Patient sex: M
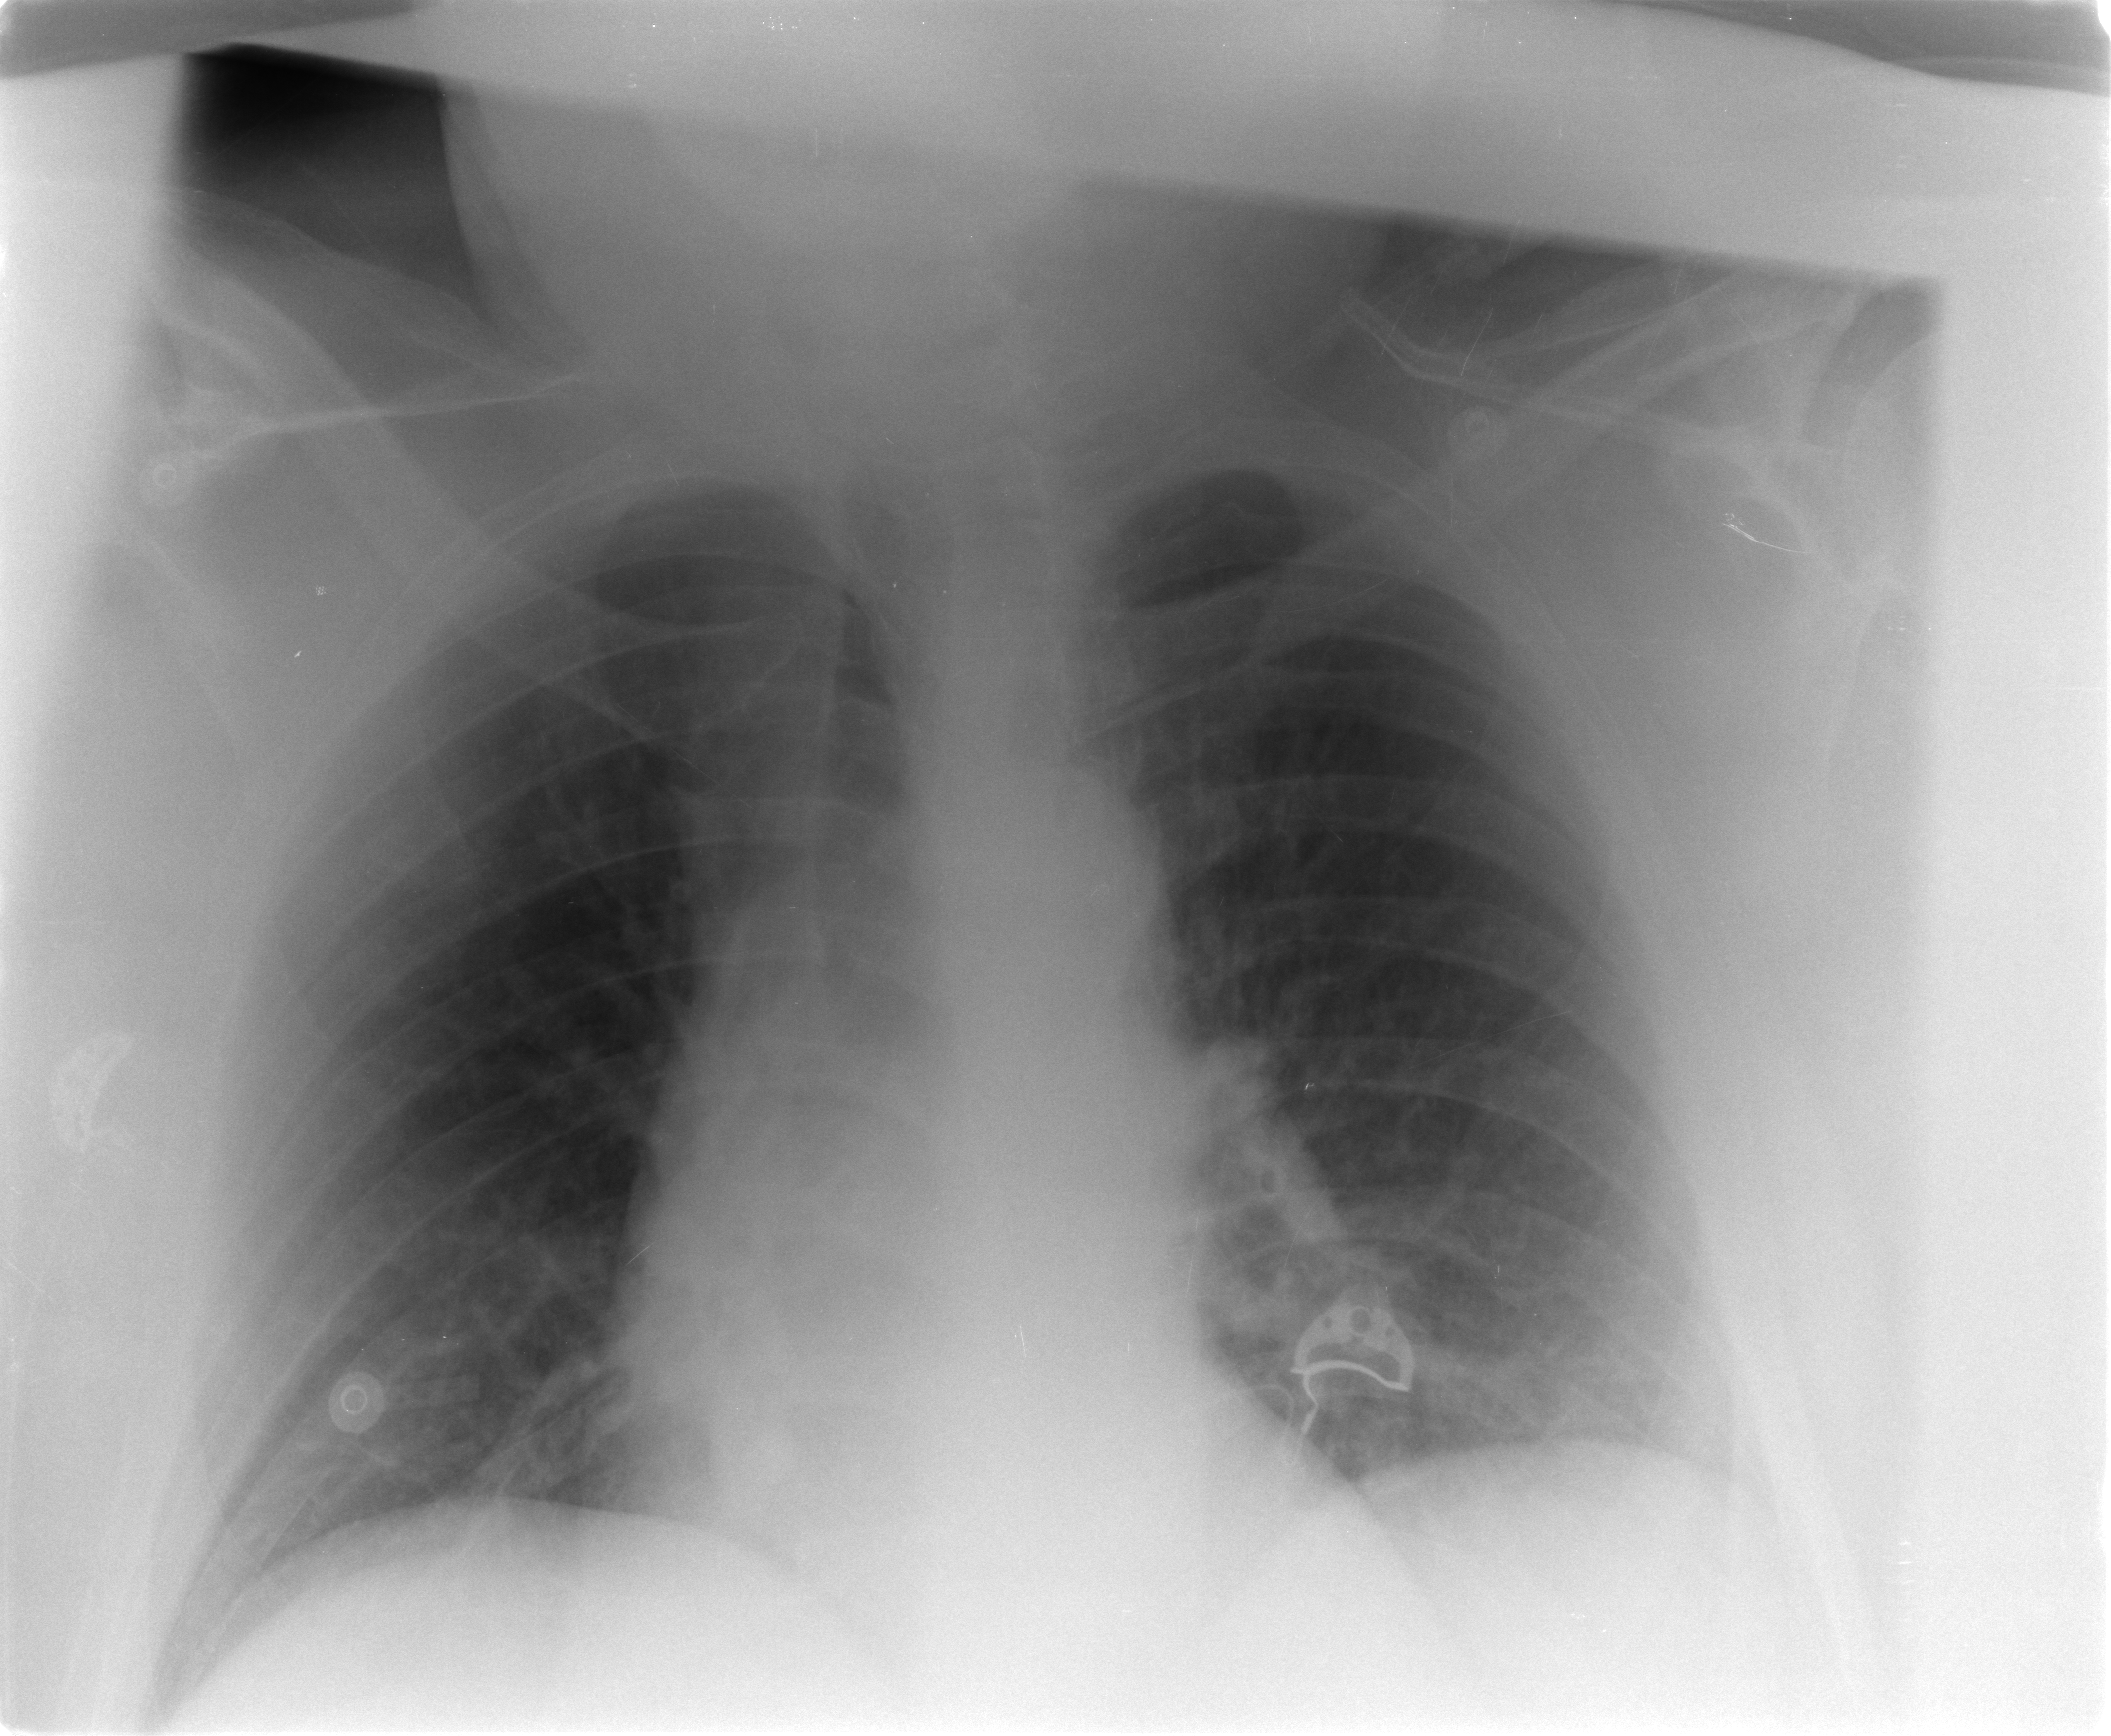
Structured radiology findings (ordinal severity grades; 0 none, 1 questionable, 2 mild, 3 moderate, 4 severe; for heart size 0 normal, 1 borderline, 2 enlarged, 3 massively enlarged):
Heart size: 0
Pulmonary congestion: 2
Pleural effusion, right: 0
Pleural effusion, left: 0
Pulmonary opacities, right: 0
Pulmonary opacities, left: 1
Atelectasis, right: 2
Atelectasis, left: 2